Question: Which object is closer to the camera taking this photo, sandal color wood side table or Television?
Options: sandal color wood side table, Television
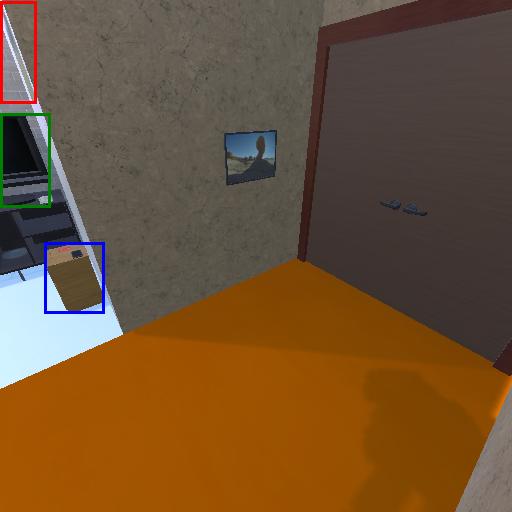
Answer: sandal color wood side table